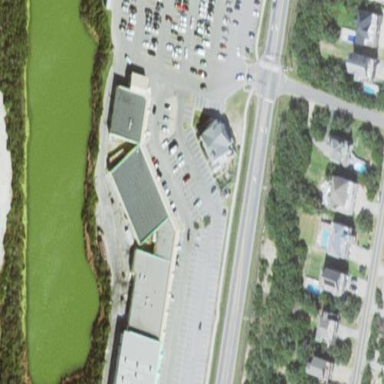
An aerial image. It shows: Retail area.